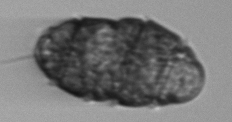
Label: Margalefidinium